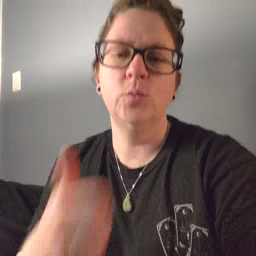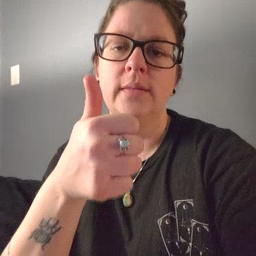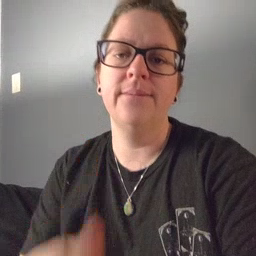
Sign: yourself